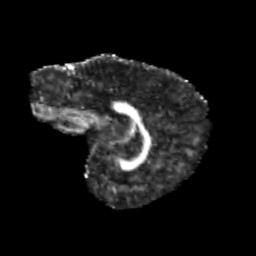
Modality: FA
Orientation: sagittal
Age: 11
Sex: male
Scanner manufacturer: siemens
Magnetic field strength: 3 T
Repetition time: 3.8 s
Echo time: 0.07 s